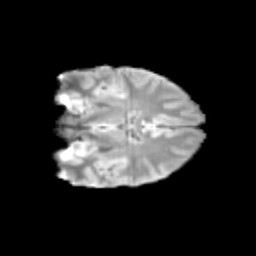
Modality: T2w
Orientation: coronal
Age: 11
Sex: male
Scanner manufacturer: siemens
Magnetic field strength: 3 T
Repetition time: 3.8 s
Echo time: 0.07 s